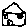
Label: house